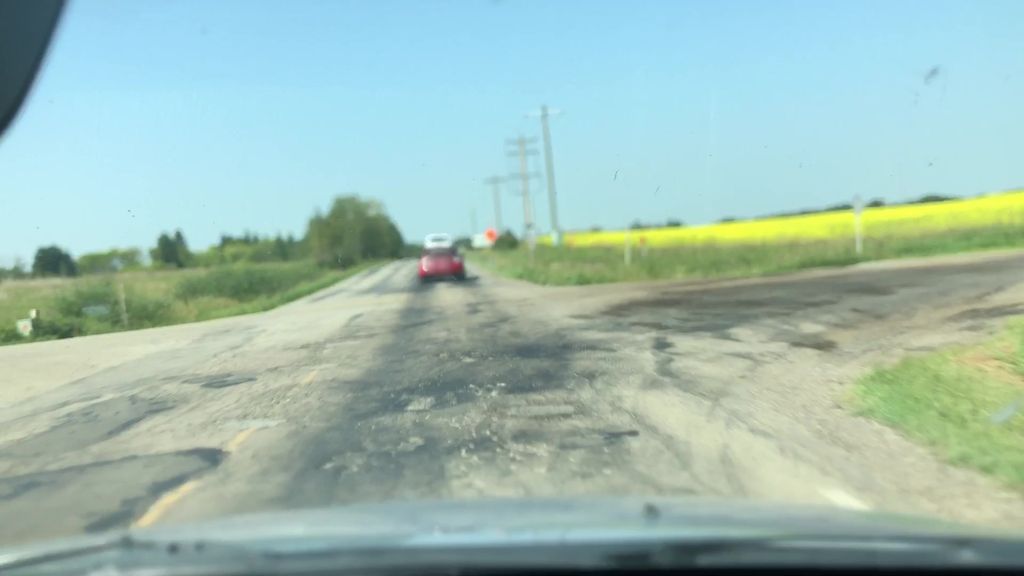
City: edmonton